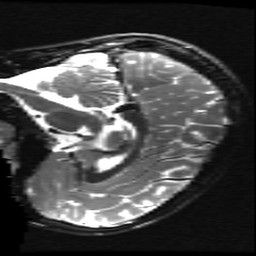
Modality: T2w
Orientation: sagittal
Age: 12
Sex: male
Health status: ill
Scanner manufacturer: ge
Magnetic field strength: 3 T
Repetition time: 7.5 s
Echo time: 0.1007 s